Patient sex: F
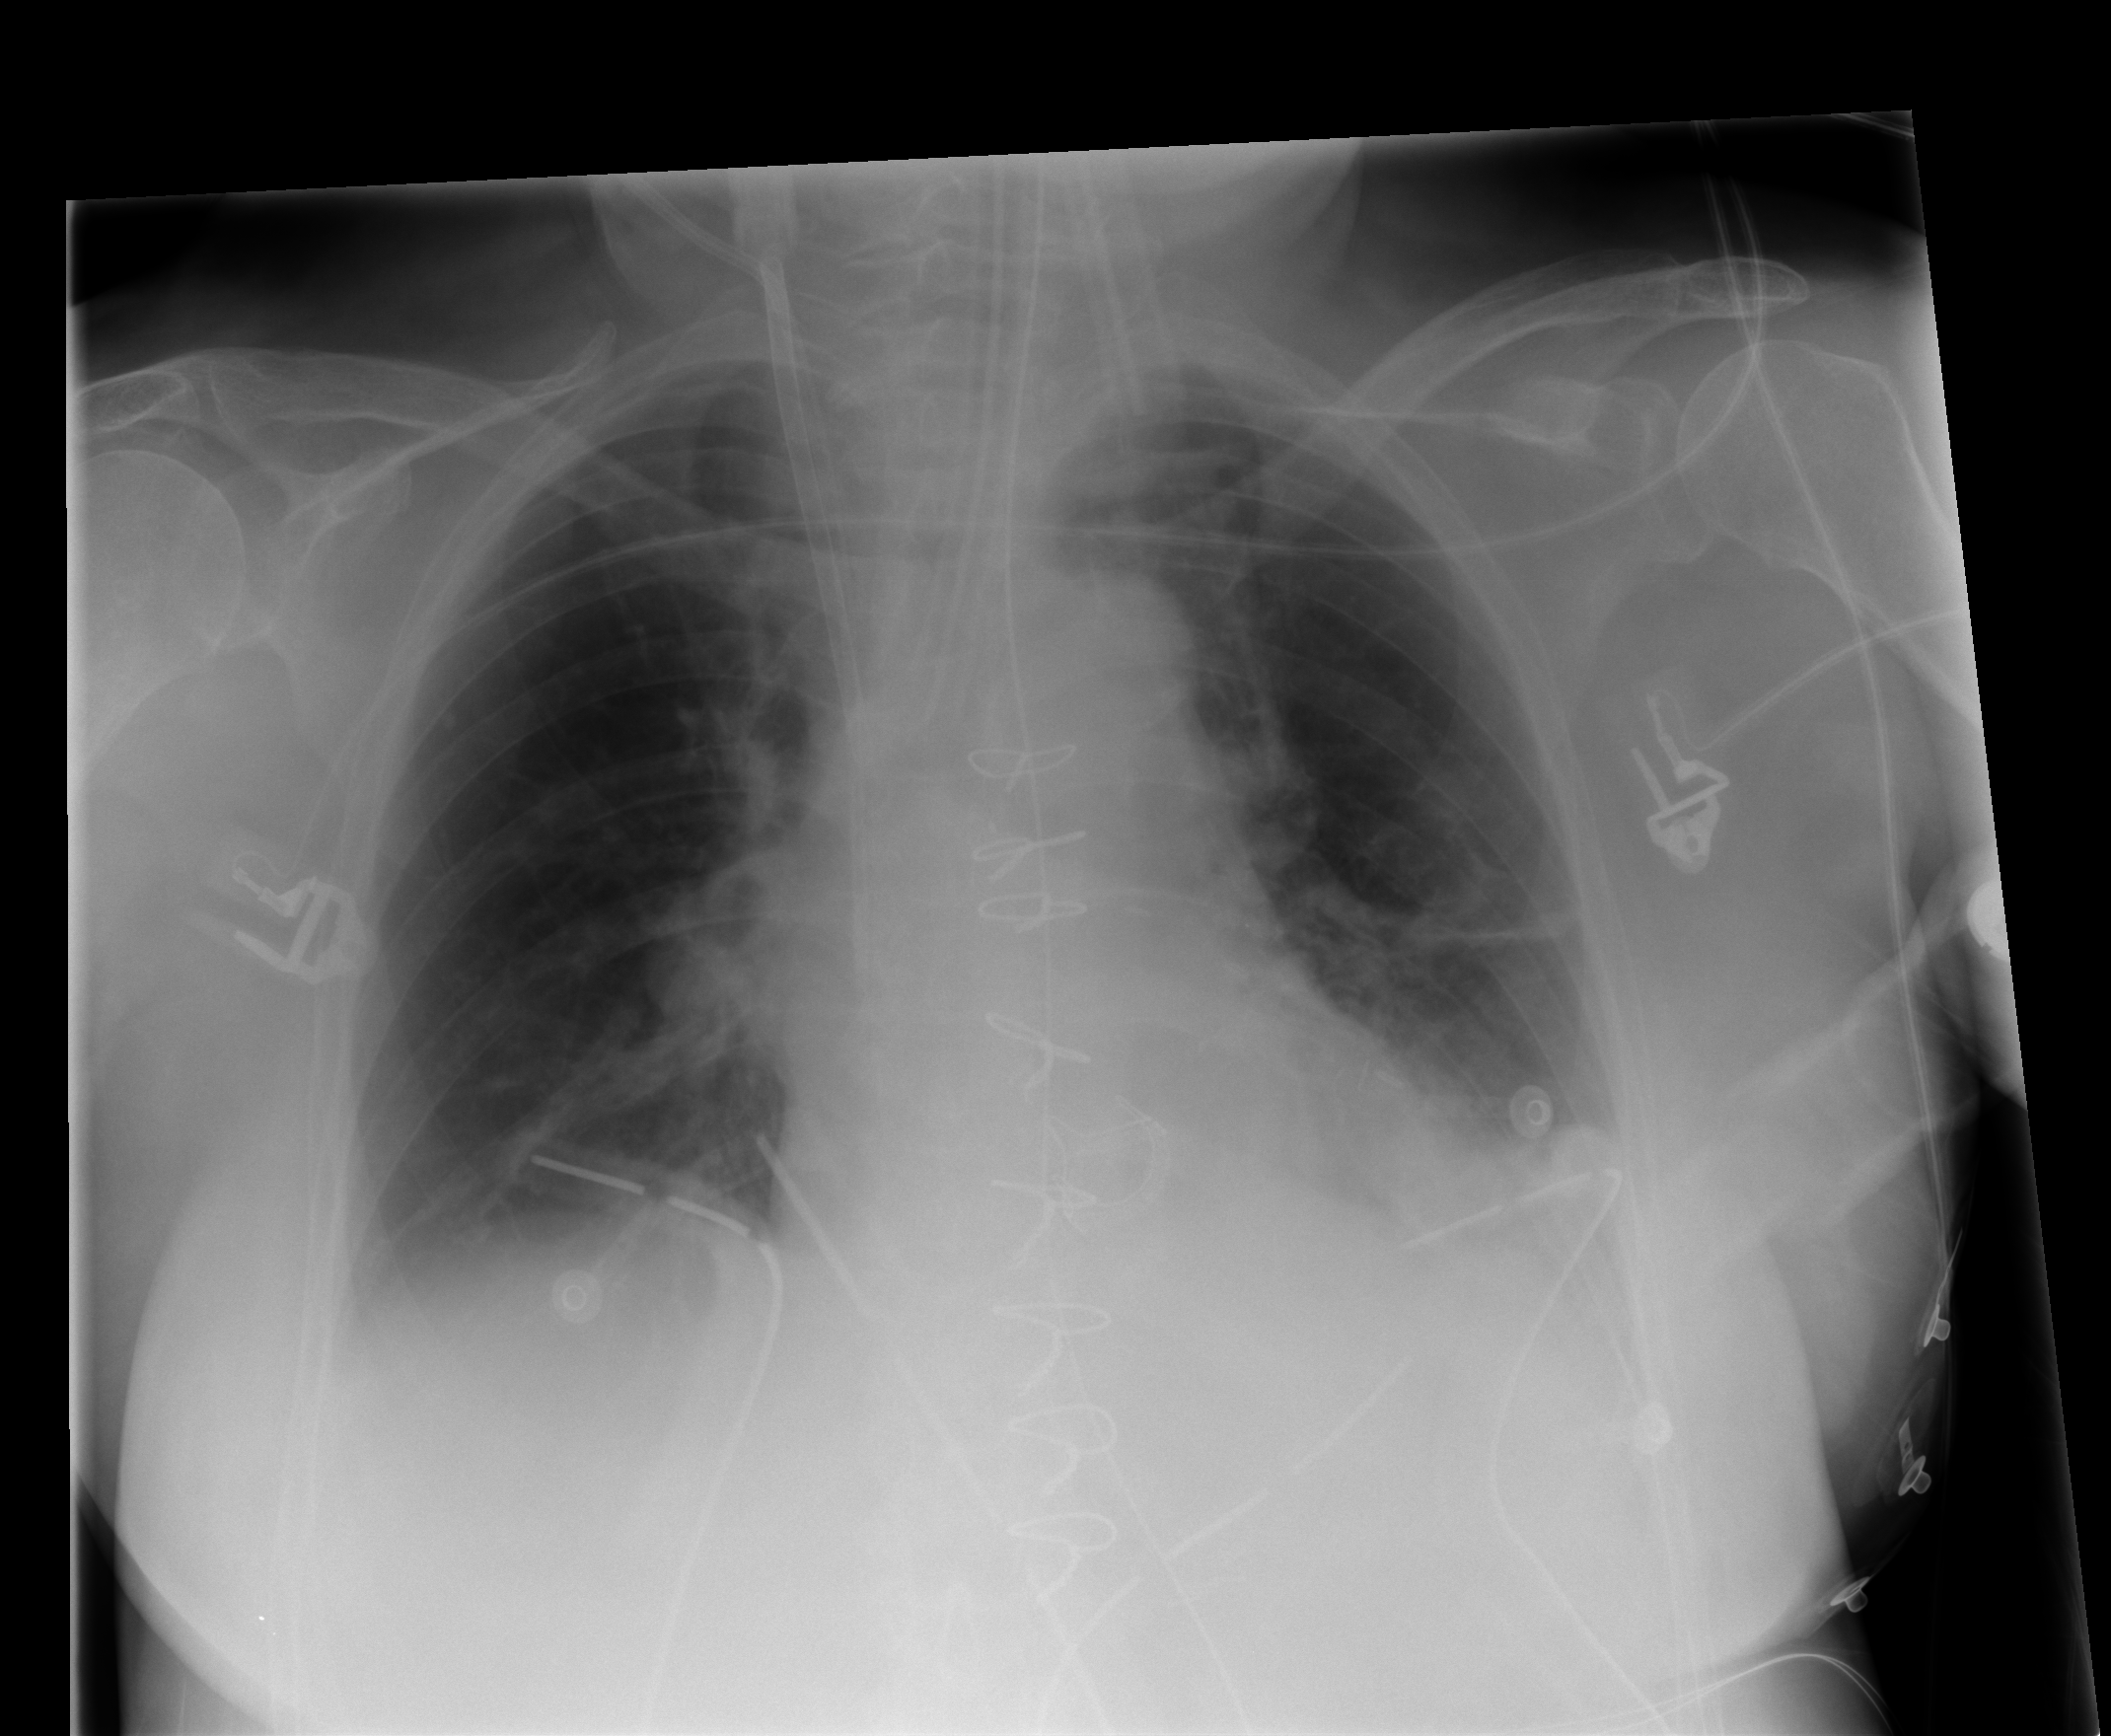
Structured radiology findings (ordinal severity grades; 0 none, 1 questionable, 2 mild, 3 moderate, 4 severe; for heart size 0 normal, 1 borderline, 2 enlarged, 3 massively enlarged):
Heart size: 0
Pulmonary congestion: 0
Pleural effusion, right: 1
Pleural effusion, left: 2
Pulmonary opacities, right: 0
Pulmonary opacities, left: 0
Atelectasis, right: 2
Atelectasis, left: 2